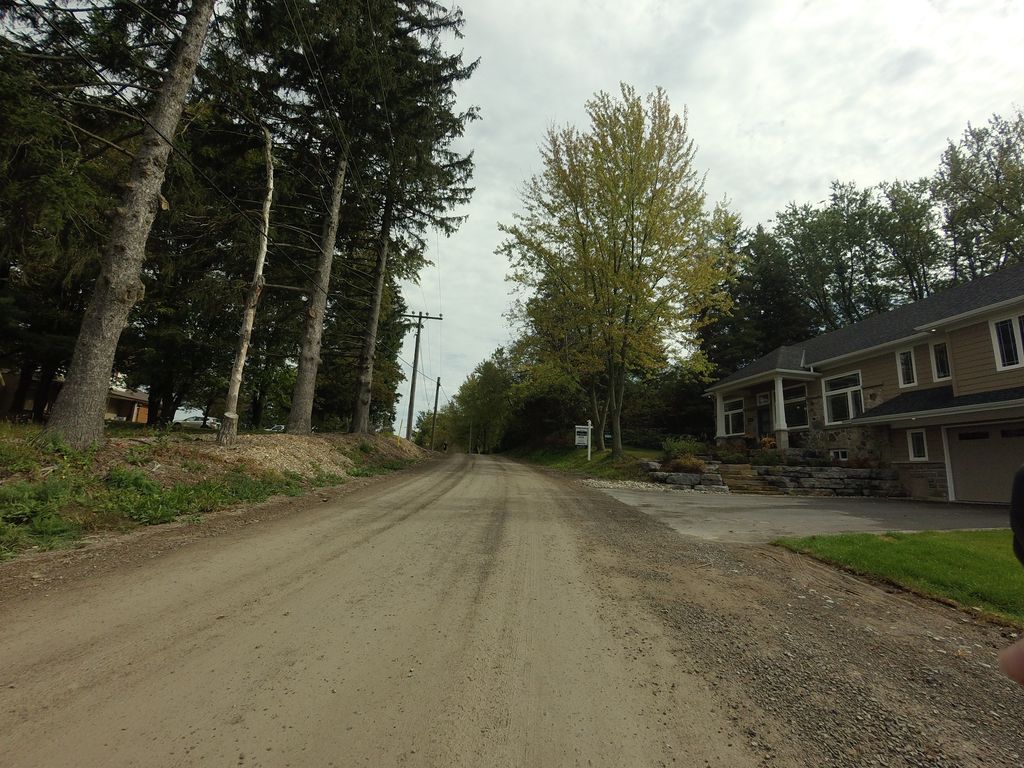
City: hamilton